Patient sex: M
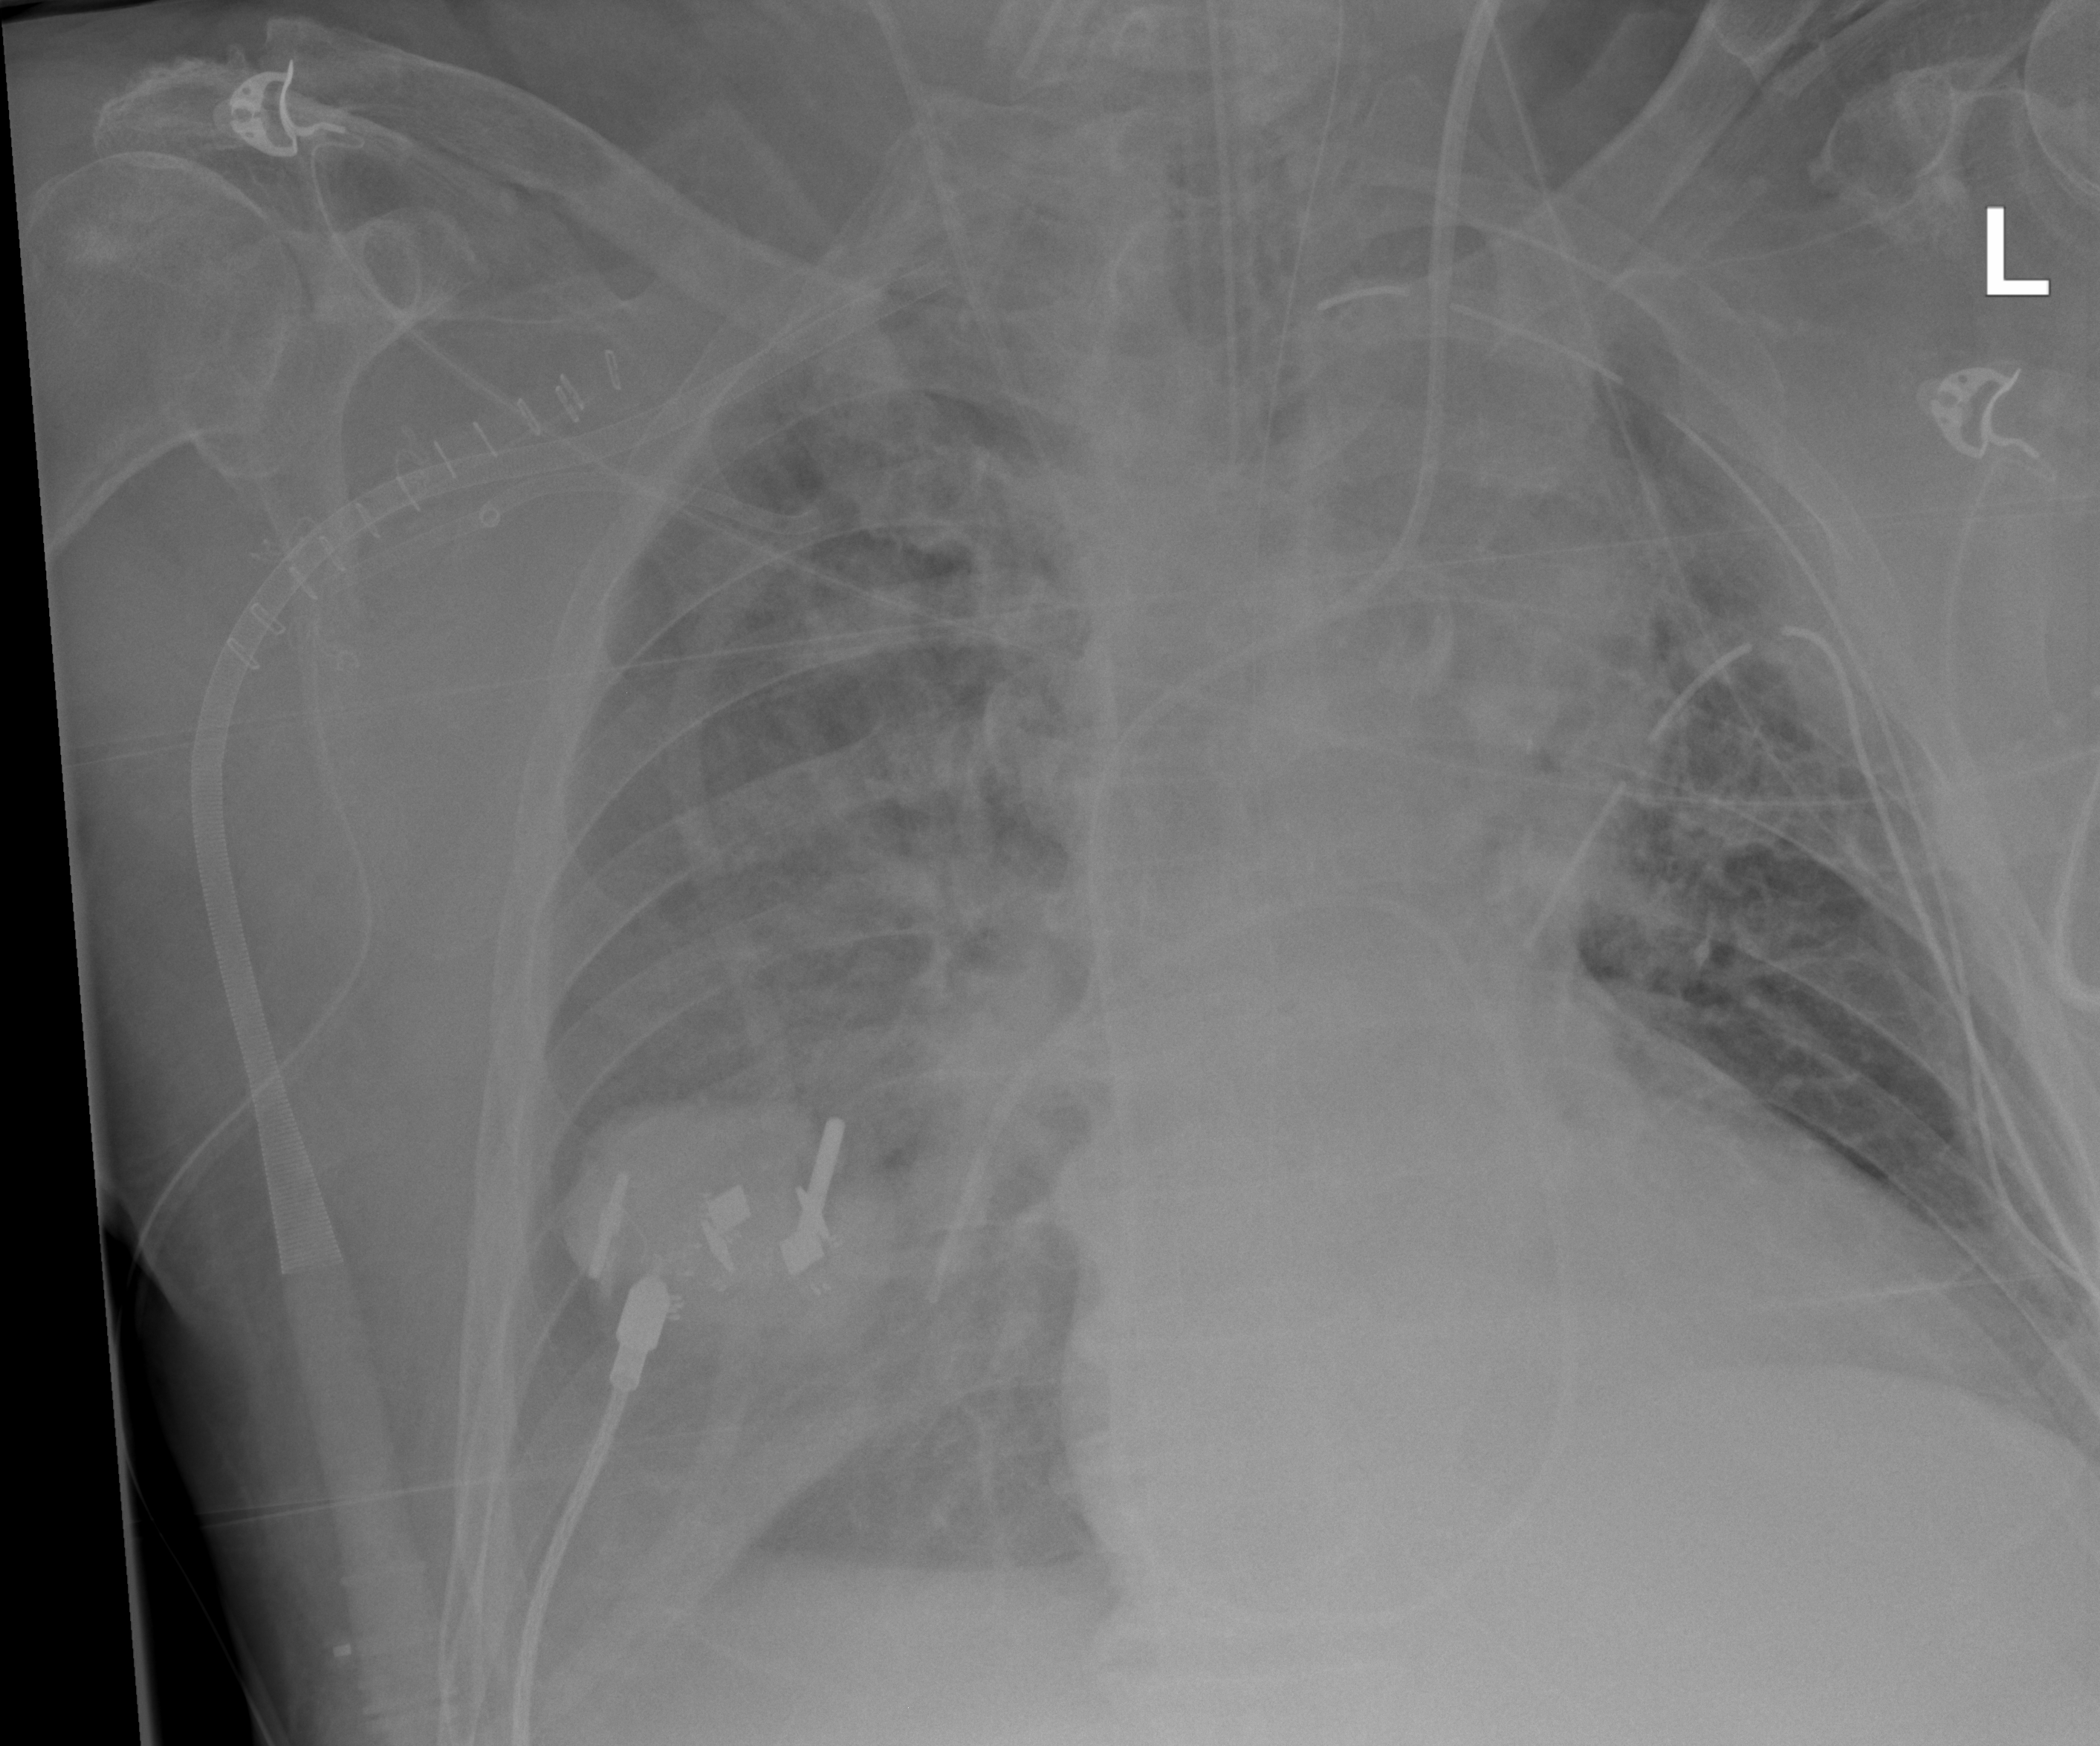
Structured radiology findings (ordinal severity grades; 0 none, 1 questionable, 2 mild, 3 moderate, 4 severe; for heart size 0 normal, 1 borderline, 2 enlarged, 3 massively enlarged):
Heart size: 2
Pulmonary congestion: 2
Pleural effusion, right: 2
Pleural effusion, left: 2
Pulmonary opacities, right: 3
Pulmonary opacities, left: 2
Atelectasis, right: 2
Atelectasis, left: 3